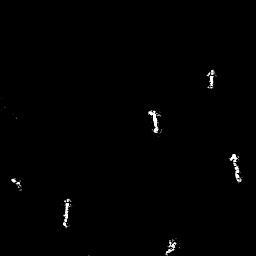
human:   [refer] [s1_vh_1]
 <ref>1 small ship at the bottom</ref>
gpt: <box>[[61, 94, 69, 99, 0]]</box>